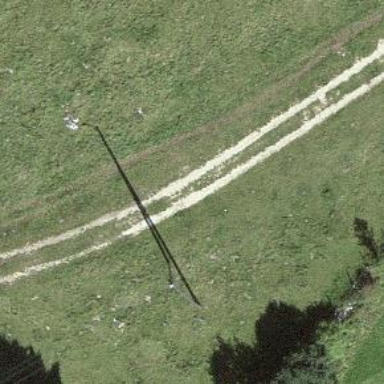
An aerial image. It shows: Track road with grade4 tracktype.